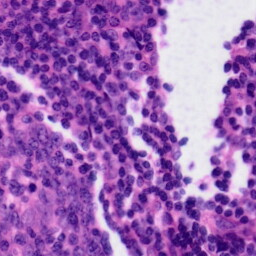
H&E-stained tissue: Tonsil